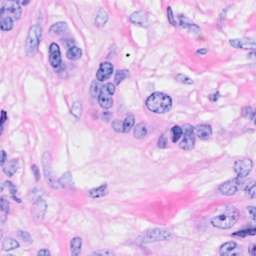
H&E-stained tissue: Breast